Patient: sex M, age 71
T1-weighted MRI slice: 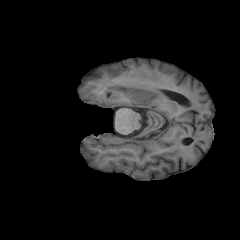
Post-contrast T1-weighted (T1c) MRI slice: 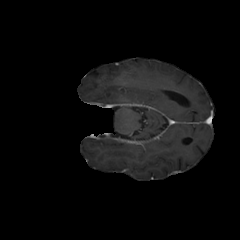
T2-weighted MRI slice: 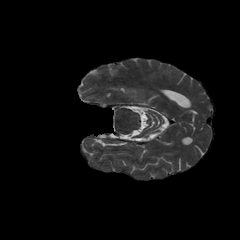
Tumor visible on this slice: no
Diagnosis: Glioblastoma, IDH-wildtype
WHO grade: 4